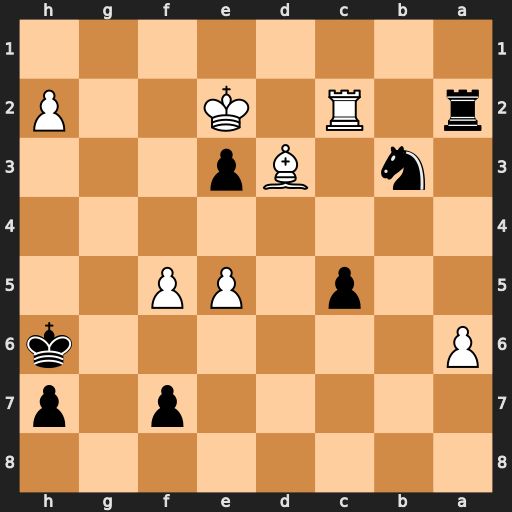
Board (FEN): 8/5p1p/P6k/2p1PP2/8/1n1Bp3/r1R1K2P/8
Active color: b
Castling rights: -
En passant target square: -
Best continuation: Nd4+ Kxe3 Nxc2+